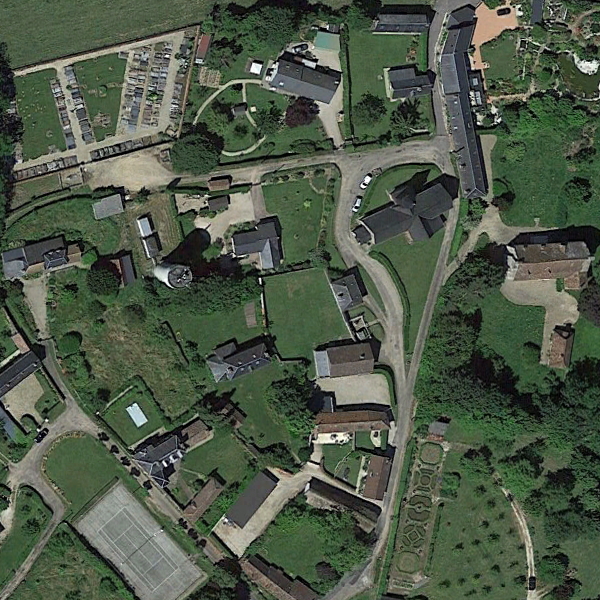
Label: MediumResidential